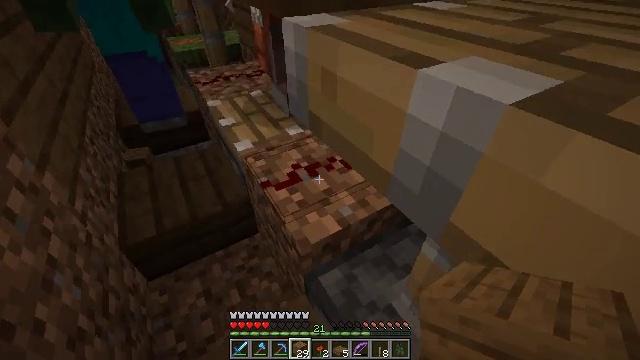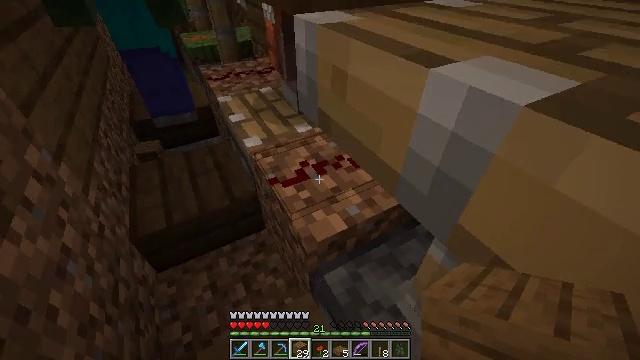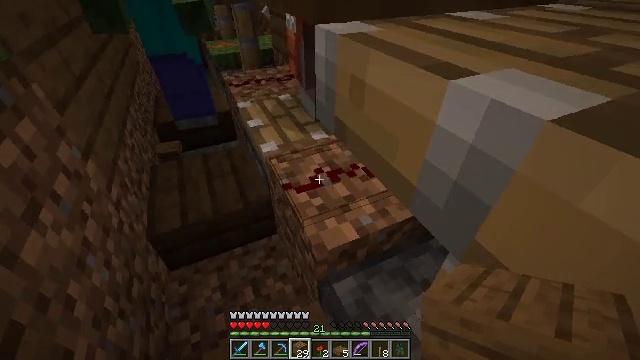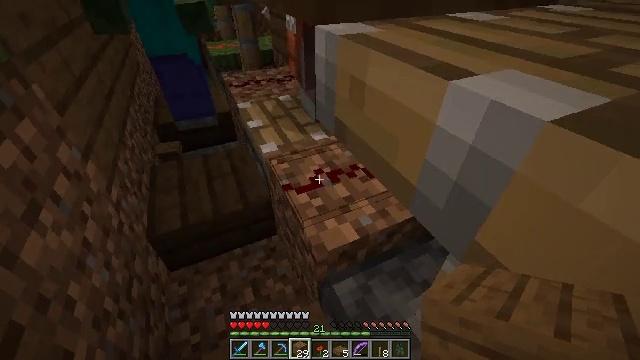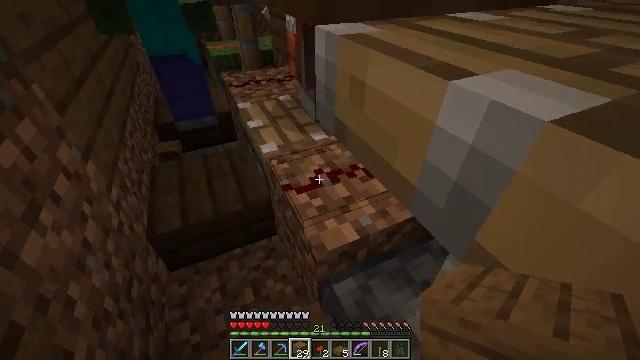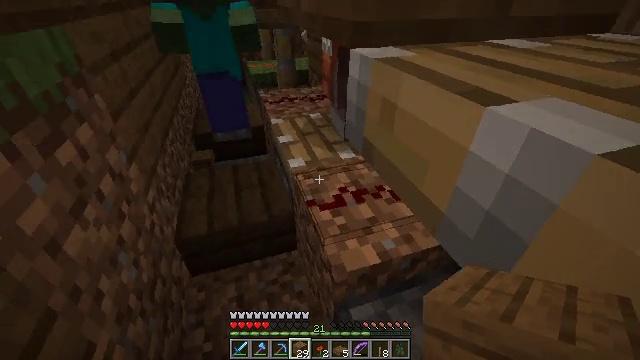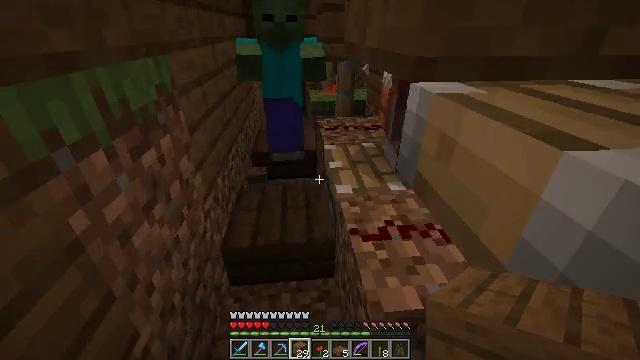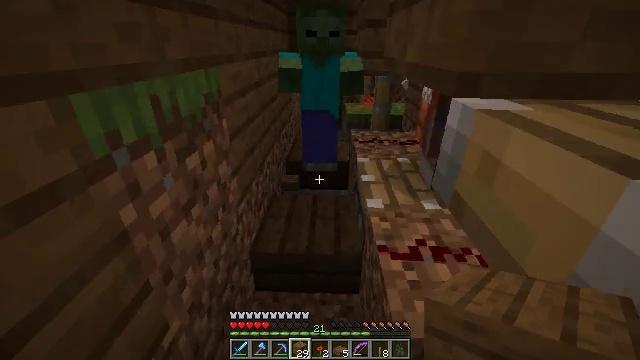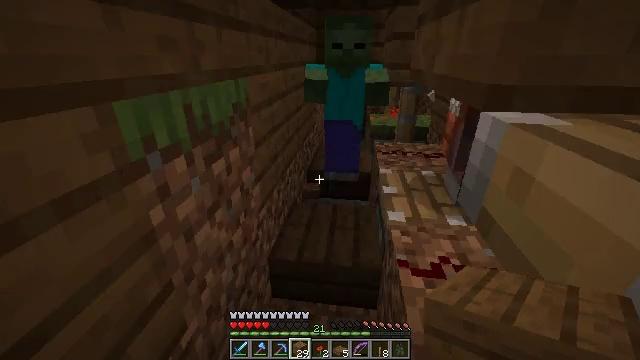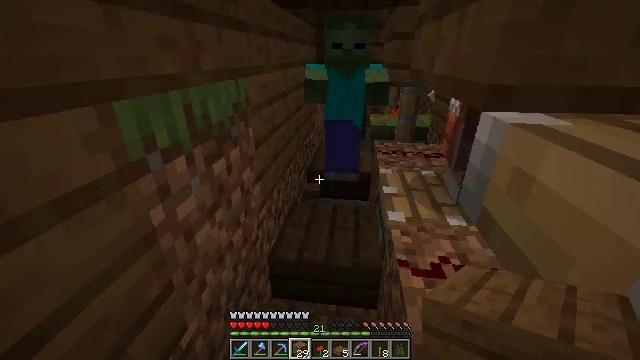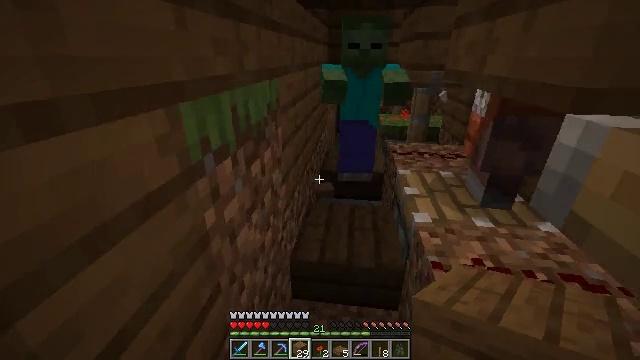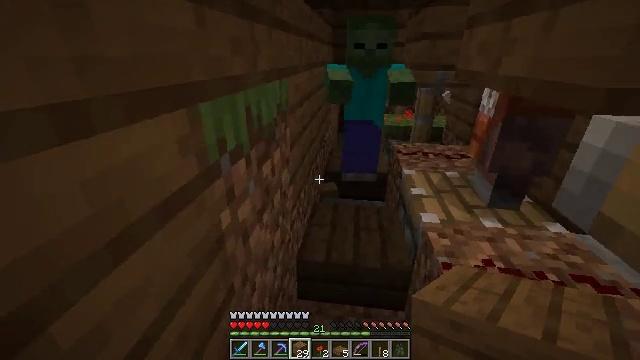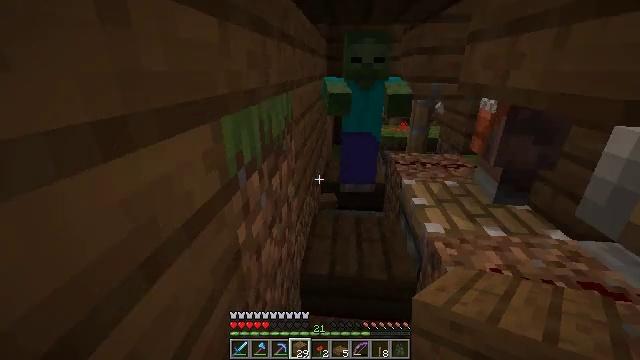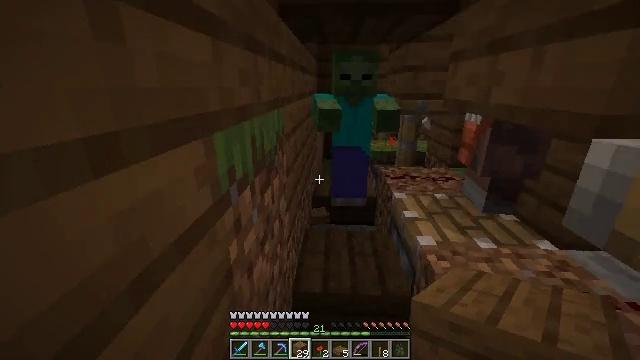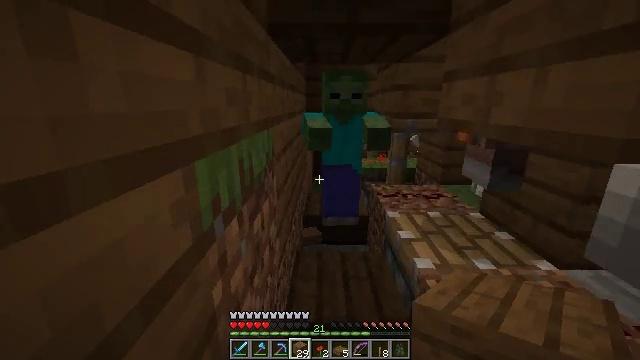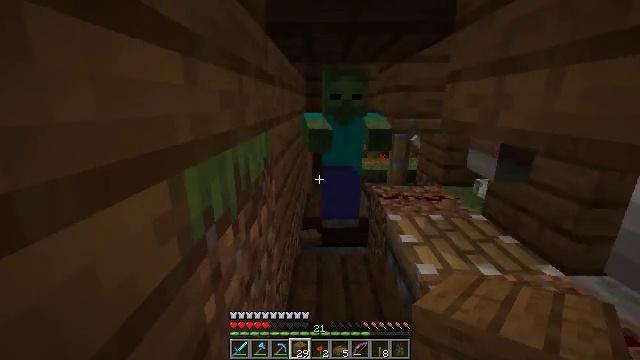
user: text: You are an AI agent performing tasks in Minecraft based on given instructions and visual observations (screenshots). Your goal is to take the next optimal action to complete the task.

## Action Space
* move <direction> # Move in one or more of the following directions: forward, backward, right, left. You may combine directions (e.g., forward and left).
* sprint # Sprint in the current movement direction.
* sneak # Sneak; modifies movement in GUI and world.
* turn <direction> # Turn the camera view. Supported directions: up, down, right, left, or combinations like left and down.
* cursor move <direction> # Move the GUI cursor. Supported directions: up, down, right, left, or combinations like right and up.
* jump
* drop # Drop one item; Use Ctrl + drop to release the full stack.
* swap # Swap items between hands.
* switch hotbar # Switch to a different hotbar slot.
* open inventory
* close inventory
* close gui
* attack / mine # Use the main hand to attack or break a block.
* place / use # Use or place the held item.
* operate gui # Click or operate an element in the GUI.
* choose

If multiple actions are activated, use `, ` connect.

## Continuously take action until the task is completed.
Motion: motion action
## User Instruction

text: Break the spruce slab from a structure.
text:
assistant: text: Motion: turn left
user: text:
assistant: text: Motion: turn left and up
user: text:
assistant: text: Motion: no_op
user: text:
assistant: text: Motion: no_op
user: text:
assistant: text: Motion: turn left and up
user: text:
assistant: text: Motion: turn left and up
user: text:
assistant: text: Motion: turn left and up
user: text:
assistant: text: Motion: turn left and up
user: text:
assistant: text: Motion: move left
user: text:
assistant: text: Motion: move left
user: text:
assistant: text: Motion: no_op
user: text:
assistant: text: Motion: turn right and up
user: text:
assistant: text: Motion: turn right and up
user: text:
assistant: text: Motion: move forward, turn right and up
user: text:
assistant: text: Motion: move forward
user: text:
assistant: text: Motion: move forward
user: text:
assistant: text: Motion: move forward
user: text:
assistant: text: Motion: move forward
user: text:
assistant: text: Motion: move forward, turn right and up
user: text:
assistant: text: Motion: move forward, turn right and up
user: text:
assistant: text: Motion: move forward, turn right and up
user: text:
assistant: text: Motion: move forward, turn up
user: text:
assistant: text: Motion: move forward
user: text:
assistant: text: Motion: move forward
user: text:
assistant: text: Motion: move forward
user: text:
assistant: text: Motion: no_op
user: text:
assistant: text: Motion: no_op
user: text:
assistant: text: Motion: move back, turn right and up
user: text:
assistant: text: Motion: move back, turn up
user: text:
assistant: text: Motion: move back